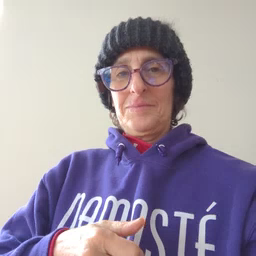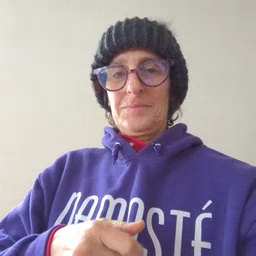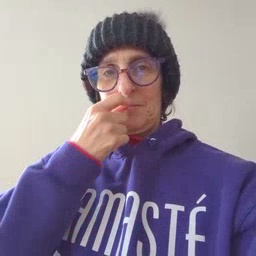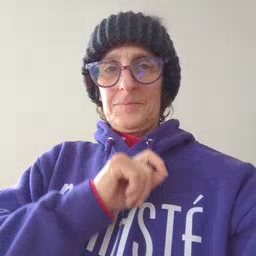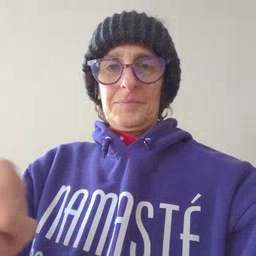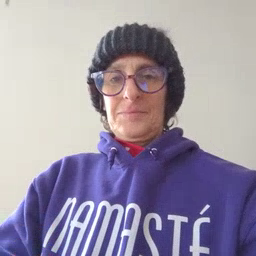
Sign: pen